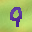
Label: 9